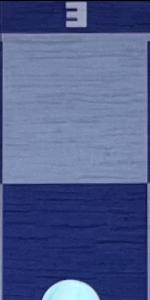
Label: Empty